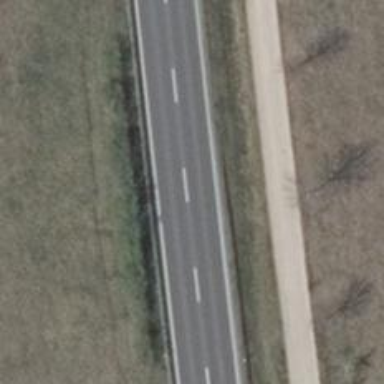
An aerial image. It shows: Asphalt primary motorway.